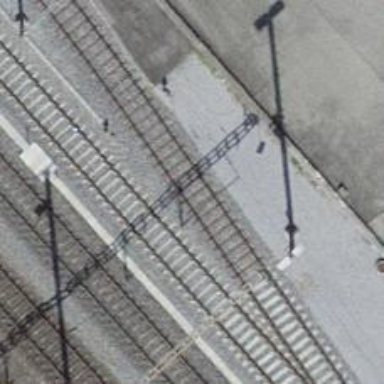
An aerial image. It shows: Railway siding with rails.